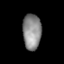
Tissue: lung
Cell type: Fibroblasts
Senescence score: 0.5429
Nuclear area (px): 646
Mean DAPI intensity: 138.833